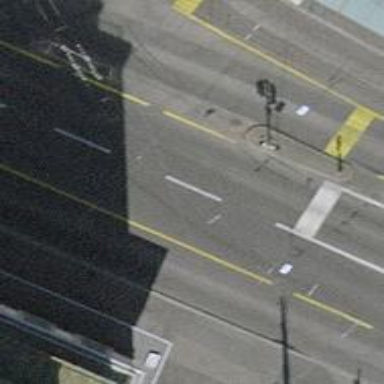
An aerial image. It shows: Bus stop for trolleybuses with designated stop position for public transport.